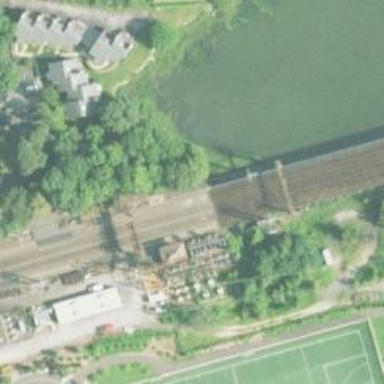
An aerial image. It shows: Bridge over electrified railway with contact lines.